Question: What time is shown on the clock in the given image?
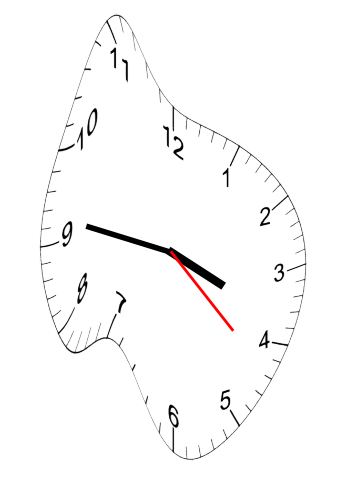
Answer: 03:46:22